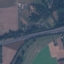
Label: Highway